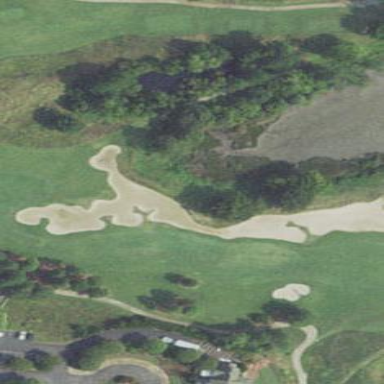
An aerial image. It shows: Golf bunker filled with natural sand.